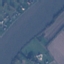
Land use / land cover class: River